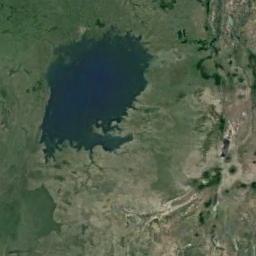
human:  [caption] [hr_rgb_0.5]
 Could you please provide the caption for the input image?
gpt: The lake on the left is the largest .

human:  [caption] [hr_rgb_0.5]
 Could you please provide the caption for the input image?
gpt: The lake in the picture is winding .

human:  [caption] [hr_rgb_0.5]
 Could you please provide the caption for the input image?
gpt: The lake lies on a flat ground covered with vegetation and the water is deep green .

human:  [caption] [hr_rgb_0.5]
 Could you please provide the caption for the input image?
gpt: There is an irregular blue lake on the ground with green vegetation .

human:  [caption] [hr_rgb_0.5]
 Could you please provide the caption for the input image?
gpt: There are green meadows around the lakes .